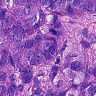
Metastatic tissue present: yes